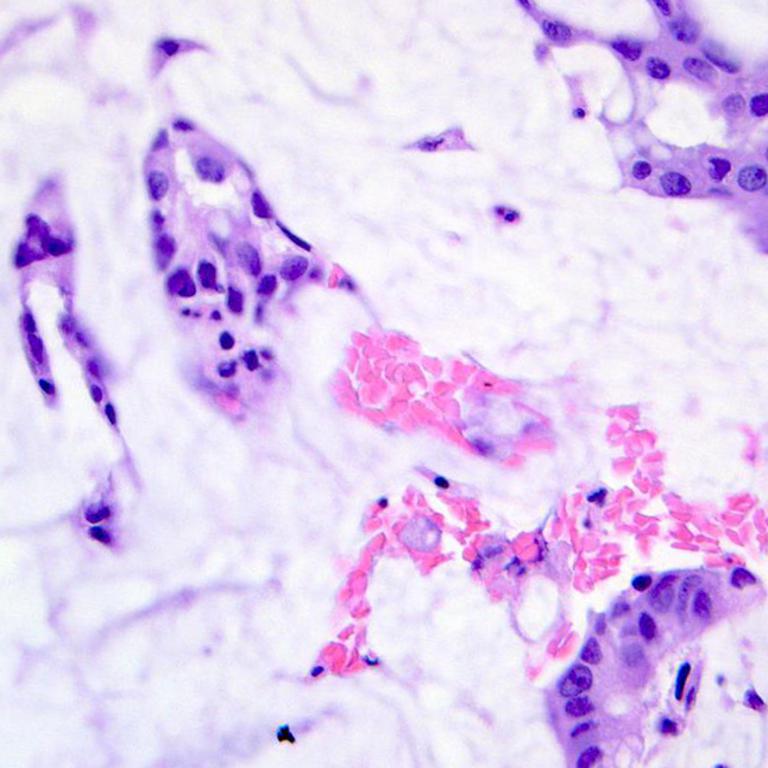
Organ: colon
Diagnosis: adenocarcinomas